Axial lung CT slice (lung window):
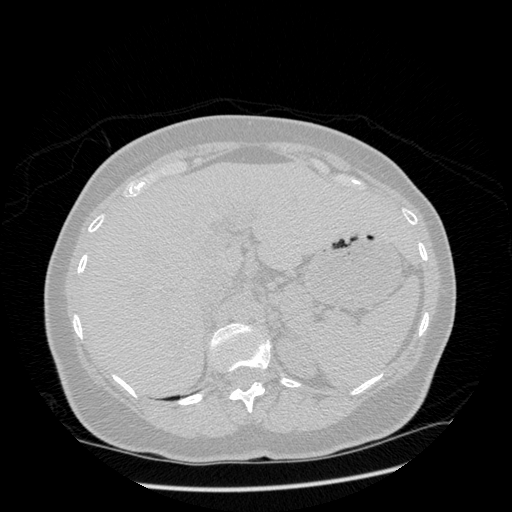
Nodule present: no